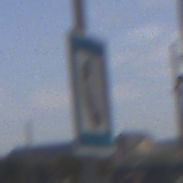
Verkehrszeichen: Fernsprecher
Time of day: MorningAfternoon
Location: Outdoor (Urban)
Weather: PartlyCloudy
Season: NotSpecified
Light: Natural